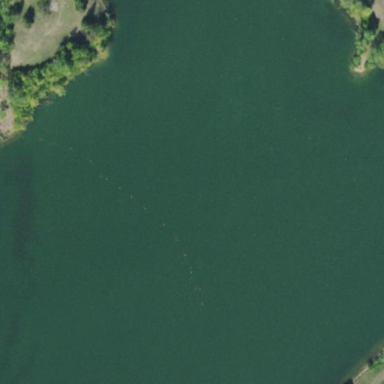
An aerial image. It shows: Serene lake surrounded by nature.